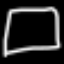
Label: square